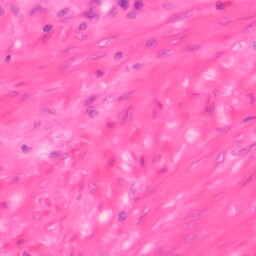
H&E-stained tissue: Colon